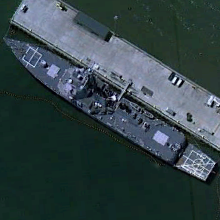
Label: destroyer